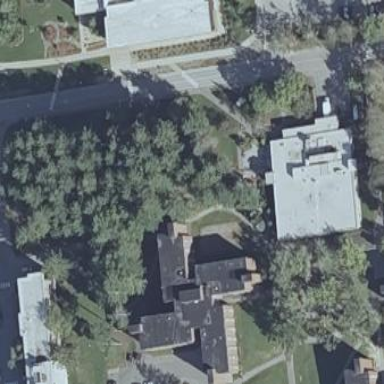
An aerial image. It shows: University building.